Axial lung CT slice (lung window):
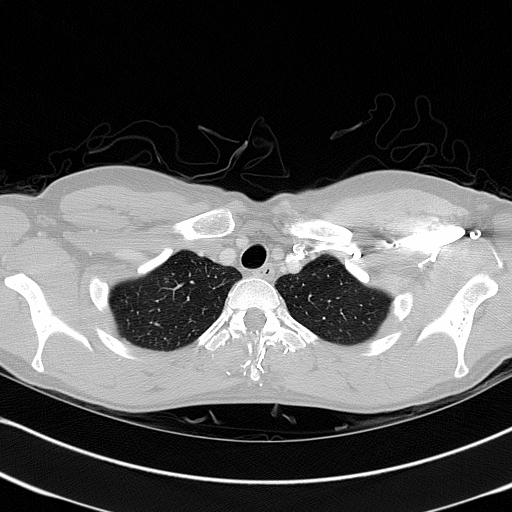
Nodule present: no